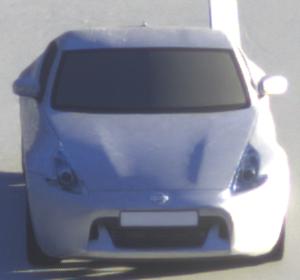
Make: Nissan
Model: 370Z Coupé
Detailed model: 370Z (Z34) Coupé
Model produced from: 2009/12
Model produced until: 2013/03
Doors: 3
Color: white
Road condition: dry road
Daytime: sunrise or sunset
Contrast: high contrast